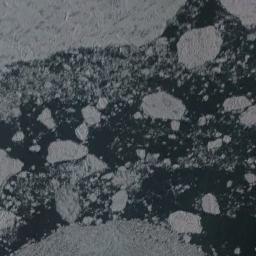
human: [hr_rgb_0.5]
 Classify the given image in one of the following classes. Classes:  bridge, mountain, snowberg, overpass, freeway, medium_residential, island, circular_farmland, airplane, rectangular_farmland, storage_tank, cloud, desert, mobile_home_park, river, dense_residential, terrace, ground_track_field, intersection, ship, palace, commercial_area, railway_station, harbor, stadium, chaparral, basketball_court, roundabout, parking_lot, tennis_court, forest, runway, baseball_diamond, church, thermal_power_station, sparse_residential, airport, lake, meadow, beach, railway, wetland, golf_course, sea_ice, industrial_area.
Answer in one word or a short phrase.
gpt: sea_ice